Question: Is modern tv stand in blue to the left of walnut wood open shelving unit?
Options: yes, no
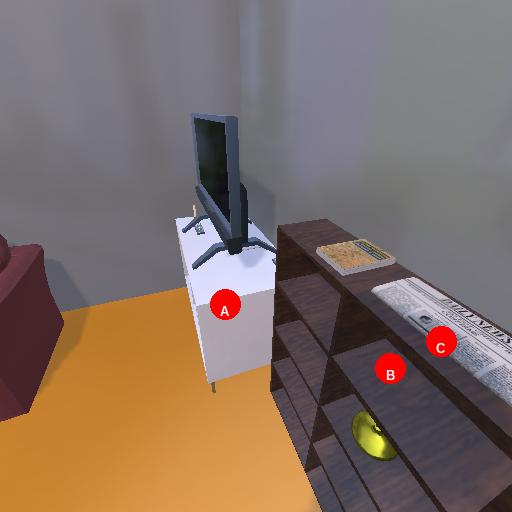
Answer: yes